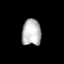
Tissue: lung
Cell type: Epithelial cells
Senescence score: 0.2391
Nuclear area (px): 498
Mean DAPI intensity: 185.008